Question: I use IntelliJ IDEA 13.1.6. I try to compile a simple angular app. I make a new project - Static web.

I just make 2 files - hello.html and controller.js.
hello.html:
'''
<html ng-app>
<head>
<script src="angular.js"></script>
<script src="controllers.js"></script>
</head>
<body>
<div ng-controller='HelloController'>
<p>{{greeting.text}}, World</p>
</div>
</body>
</html>
'''
controller.js:
'''
function HelloController($scope) {
$scope.greeting = { text: 'Hello' };
}
'''
Right click on hello.html and Debug hello.html - or Open in Browser - Chrome and it shows '{{greeting.text}}, World.'
I installed in File - Settings - Plugins - AngularJS and NodeJS, also installed in Settings - Javascript - Libraries - AngularJS - pointing to the folder where I downloaded and unzipped the AngularJS.
What to do to see the "Hello World" in my browser?
Thanks!
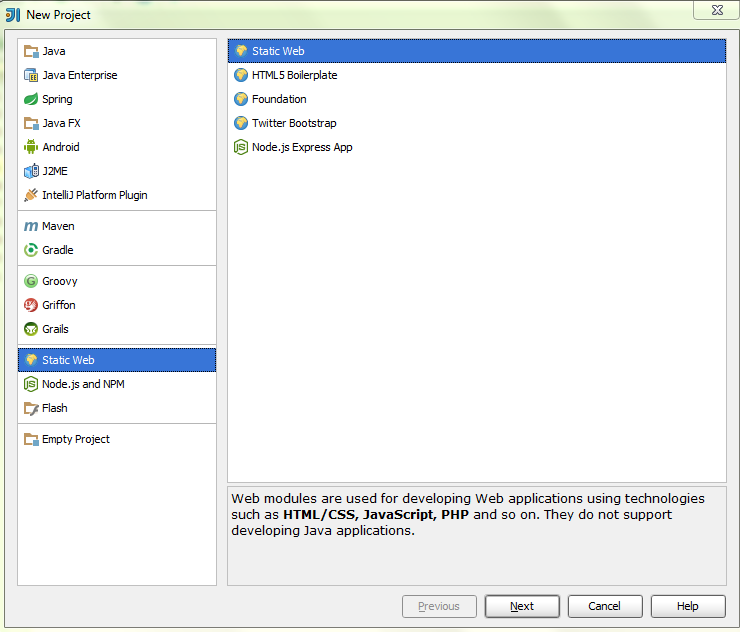
Answer: It looks like you aren't creating a module with your app's name, and then you aren't registering your controller as an angular controller.
'<html ng-app>' Isn't doing anything without '<html ng-app="myApp">'.
myApp is the module that angular will look for when it is loaded. Once it finds that module it will look for anything else that it should register for that module.
Here is a working fiddle for what you're trying to do: <URL>
The jist is that you need to declare your angular app with 'angular.module('myApp', []);' before angular knows anything about what it should be doing. Then you need to declare your controller on that module with:
'''
angular.module('myApp')
.controller('HelloController', ['$scope',function($scope){
//doStuff
}]);
'''
I hope this helps!